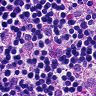
Metastatic tissue present: no